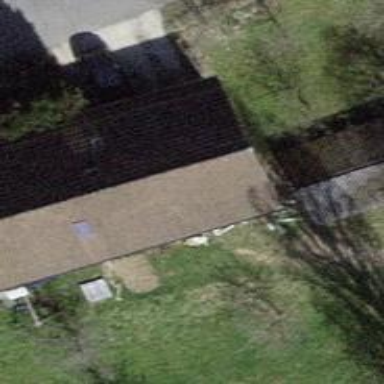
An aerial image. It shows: Building with tiled roof.